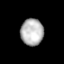
Tissue: lung
Cell type: Endothelial cells
Senescence score: 0.6125
Nuclear area (px): 597
Mean DAPI intensity: 181.476